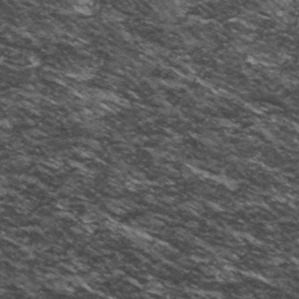
Label: frost